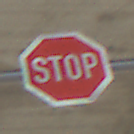
Verkehrszeichen: Stop
Umgebung: Roofed, Suburban
Tageszeit: MorningAfternoon
Wetter: PartlyCloudy
Licht: Natural
Jahreszeit: Winter
Kontrast: LowContrast